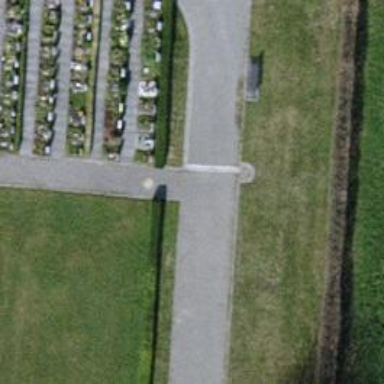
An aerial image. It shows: Footway surfaced with paving stones.